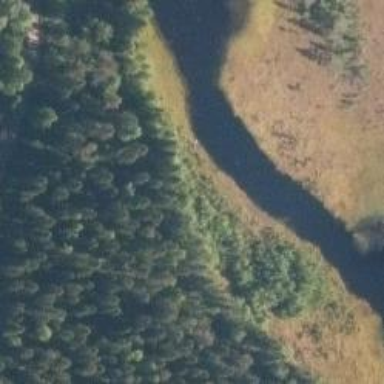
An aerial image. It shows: Beautiful view of river.